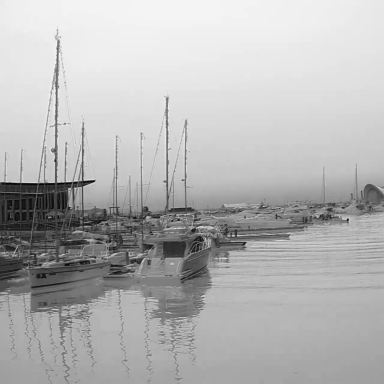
There are four sailboats in the infrared image.